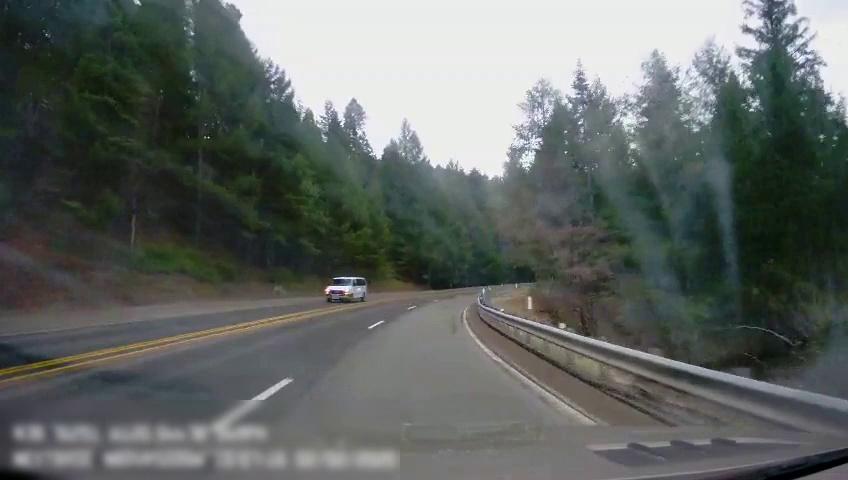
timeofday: Day
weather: Cloudy
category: Drivable Space
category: Vehicles | SUV
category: Lanes | Opposite Lane
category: Lanes | Opposite Lane
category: Lanes | Alternate Lane
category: Lanes | Current Lane
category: Lanes | Current Lane